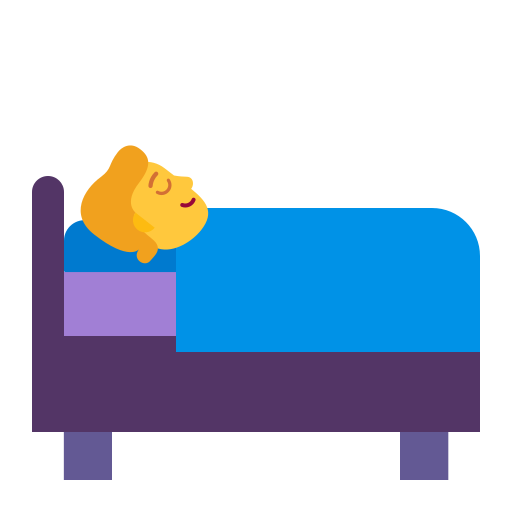
person in bed flat default